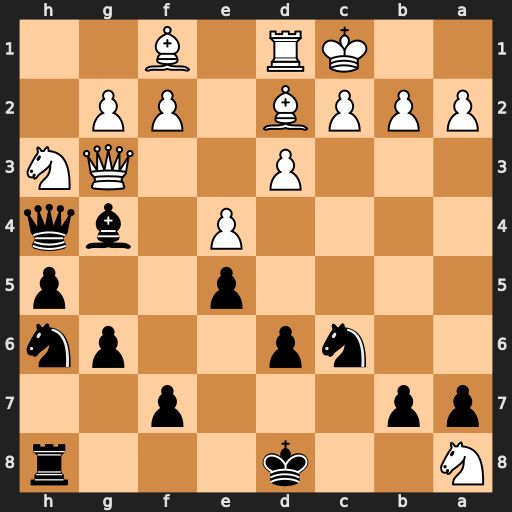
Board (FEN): N2k3r/pp3p2/2np2pn/4p2p/4P1bq/3P2QN/PPPB1PP1/2KR1B2
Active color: b
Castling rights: -
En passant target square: -
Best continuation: Qxg3 fxg3 Bxd1